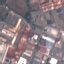
Land use / land cover class: Industrial